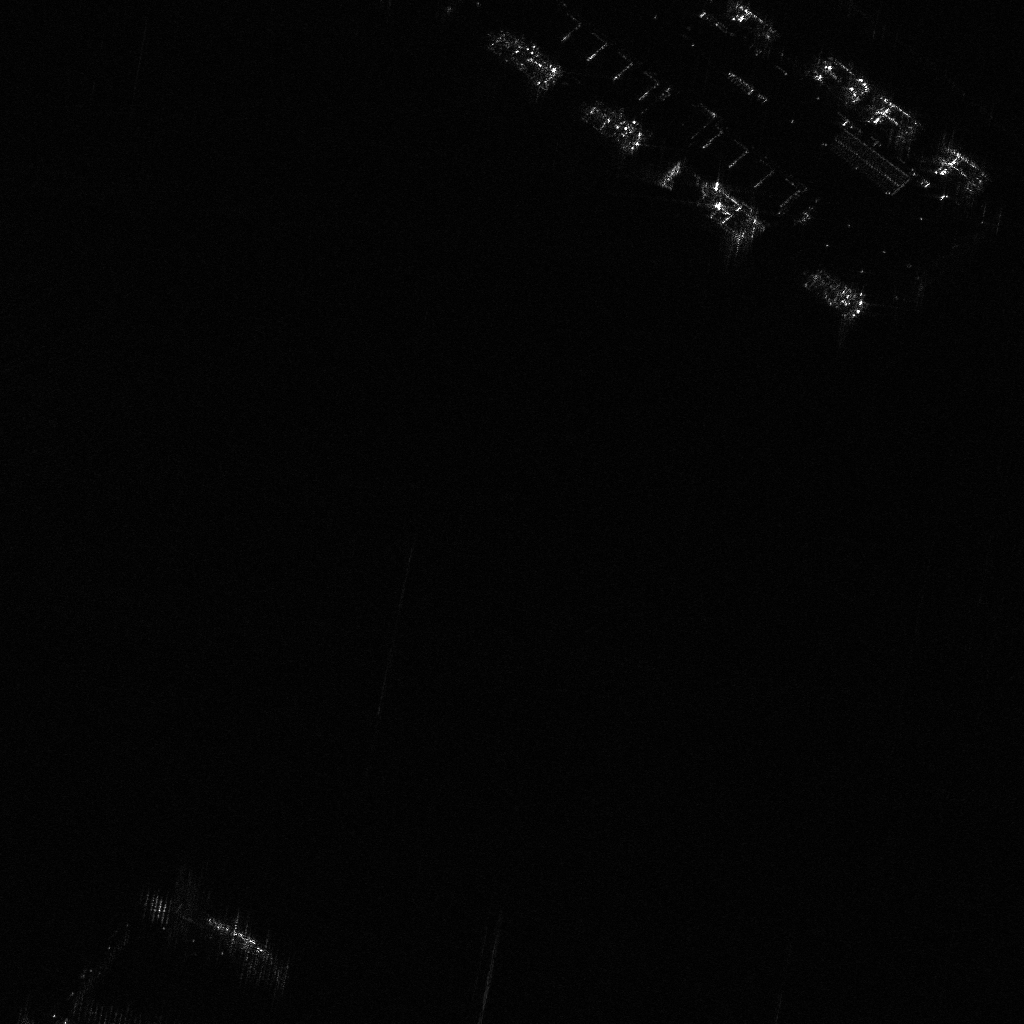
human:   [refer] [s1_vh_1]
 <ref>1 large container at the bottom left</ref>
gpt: <box>[[19, 91, 28, 93, 36]]</box>